Interaction volume radius: 10 \u00c5
Interaction volume height: 20 \u00c5
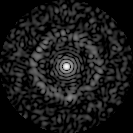
Disorder parameter: 0.8538